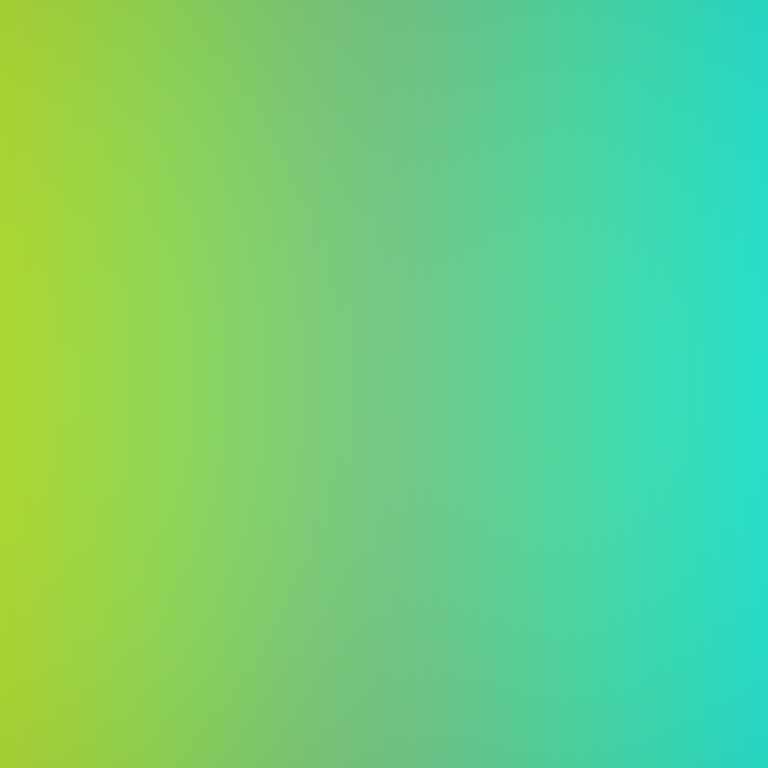
Abstract light effect, smooth gradient from bright green to soft cyan, calm atmosphere, diffuse light, no room, no furniture, no objects.